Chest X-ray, PA view. Patient: 62 years old, sex M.
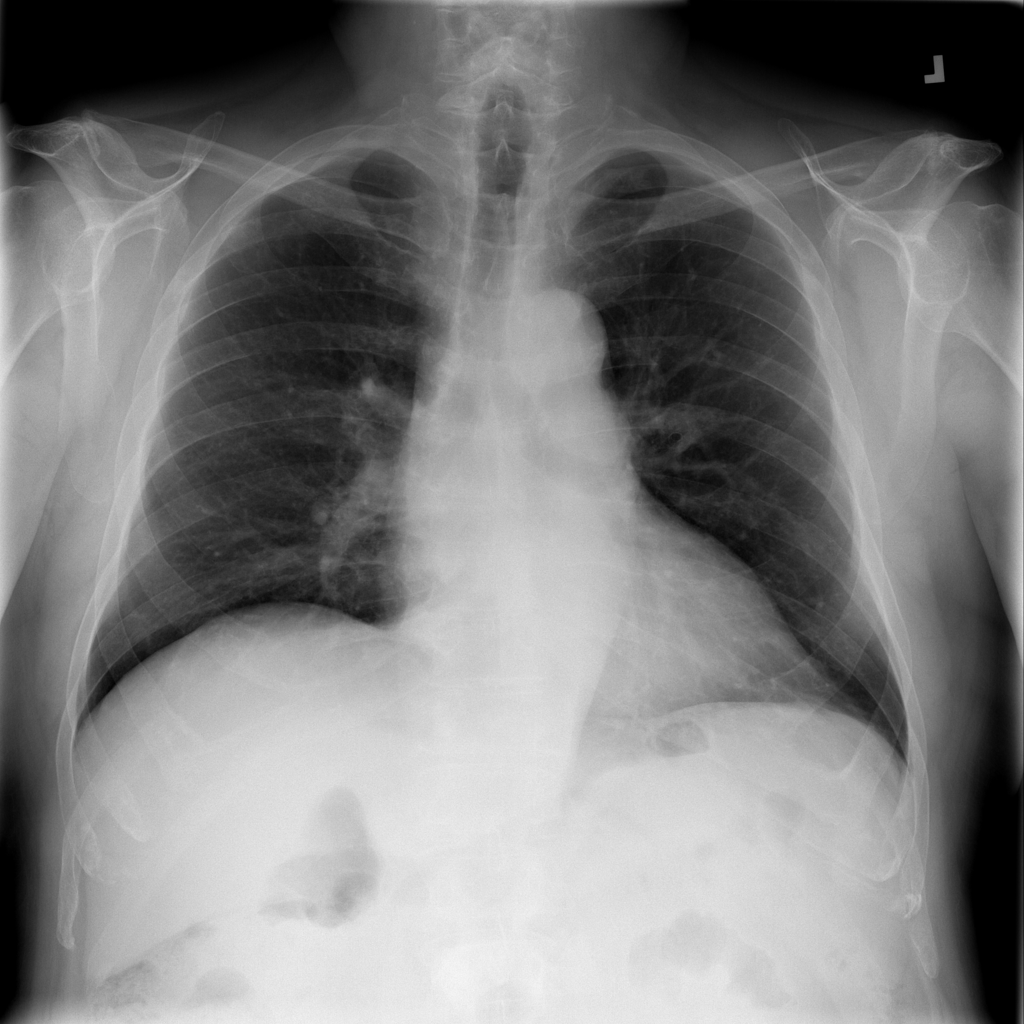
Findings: Infiltration